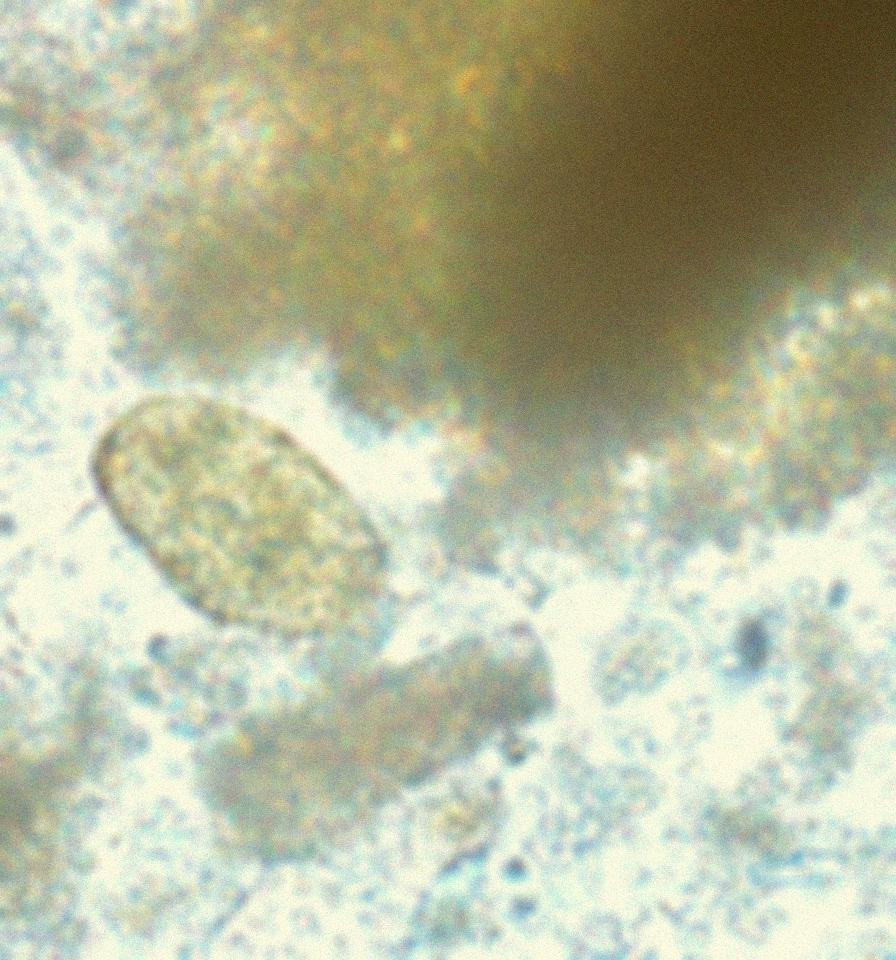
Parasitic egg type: Paragonimus spp